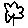
Label: flower